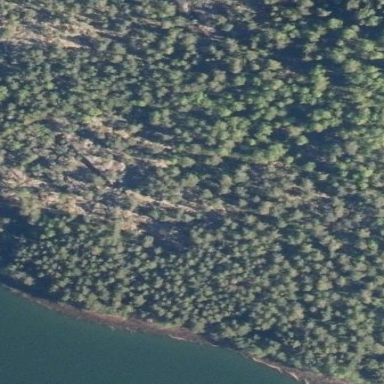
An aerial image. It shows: Landscape of bare rock.